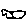
Label: fish